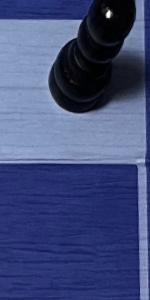
Label: Empty